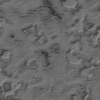
Label: not_dusty